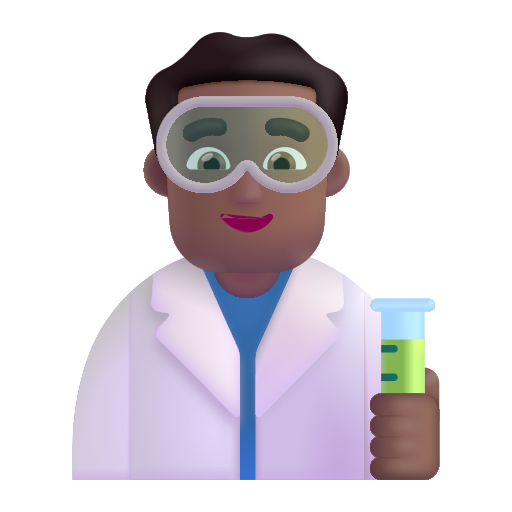
man scientist color  dark